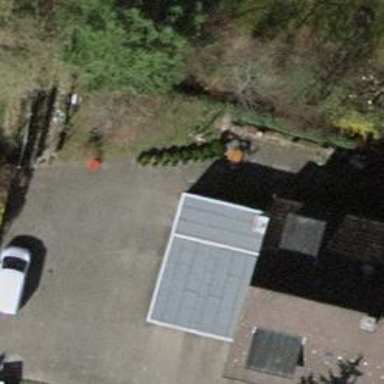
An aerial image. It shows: Garage with flat roof.